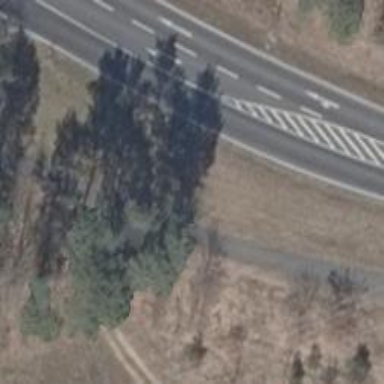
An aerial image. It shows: Asphalt path.